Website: crate-barrel
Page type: billing-address
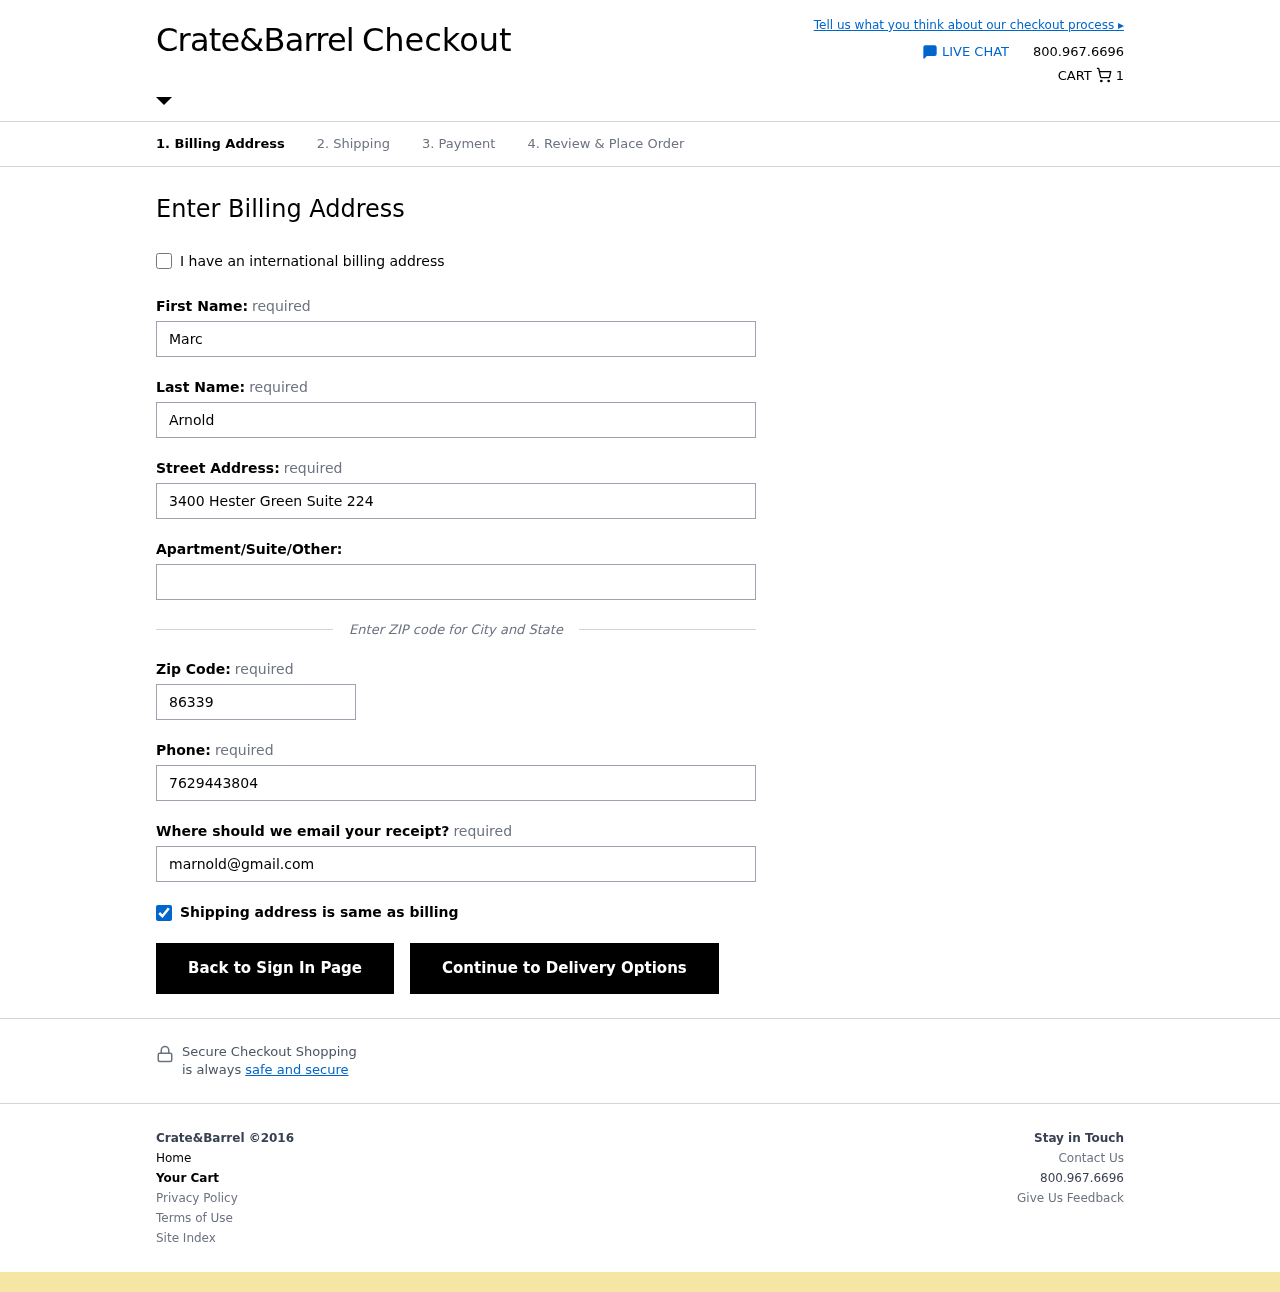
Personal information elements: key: PII_EMAIL
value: marnold@gmail.com
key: PII_FIRSTNAME
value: Marc
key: PII_LASTNAME
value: Arnold
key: PII_PHONE
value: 7629443804
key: PII_POSTCODE
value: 86339
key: PII_STREET
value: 3400 Hester Green Suite 224
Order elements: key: ORDER_NUM_ITEMS
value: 1